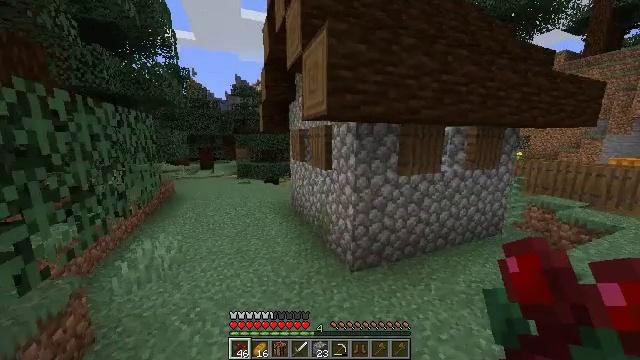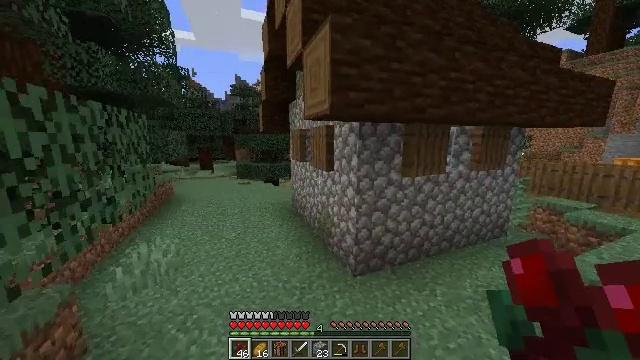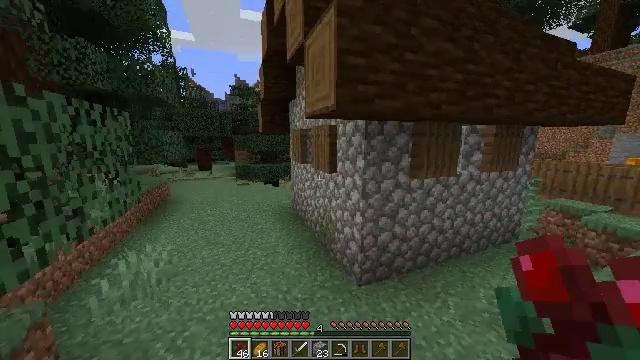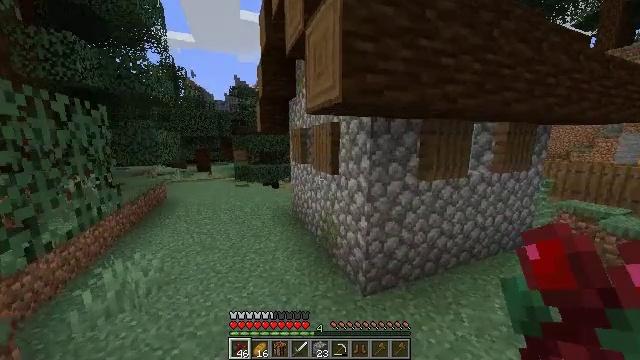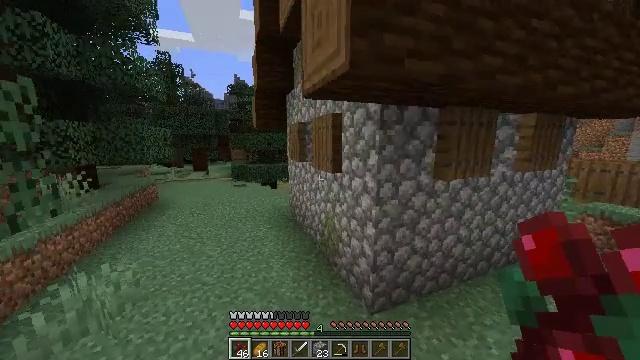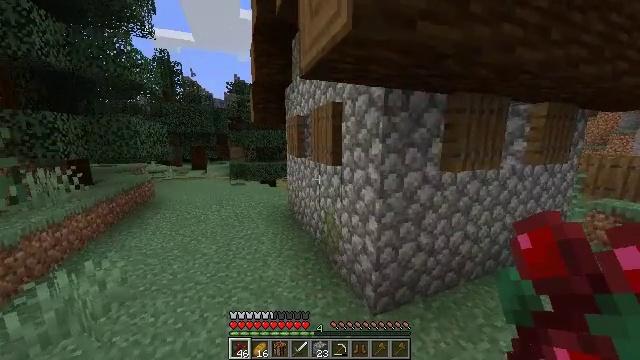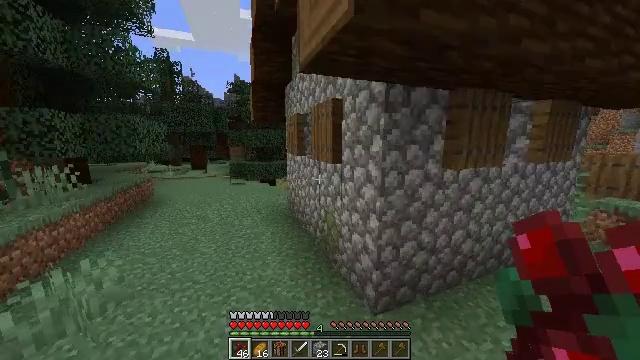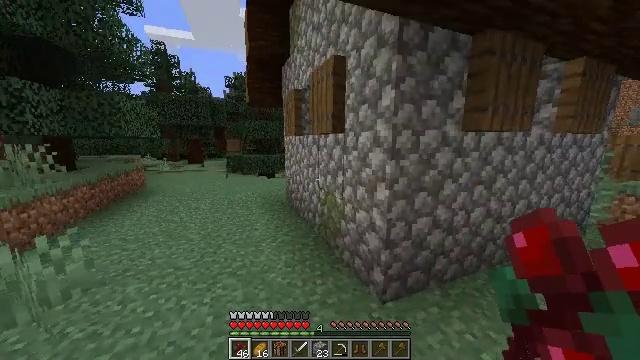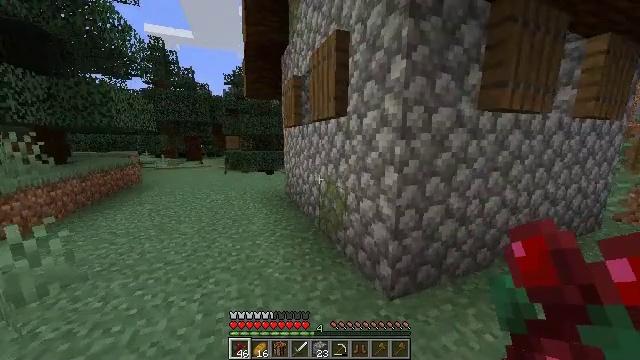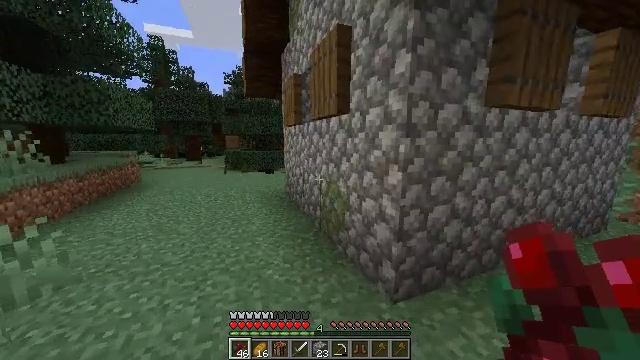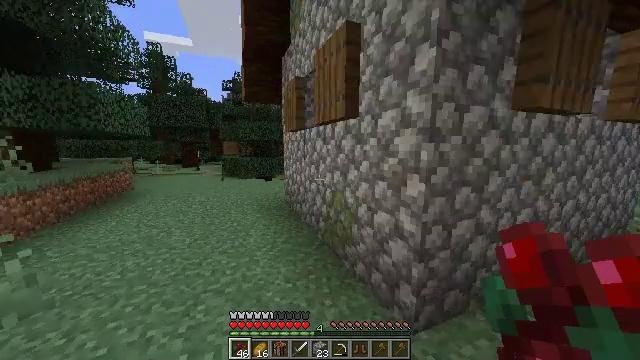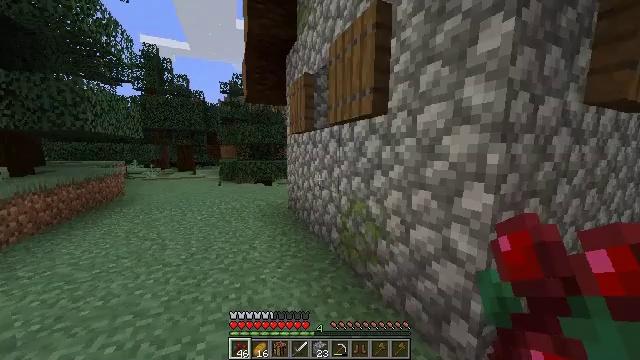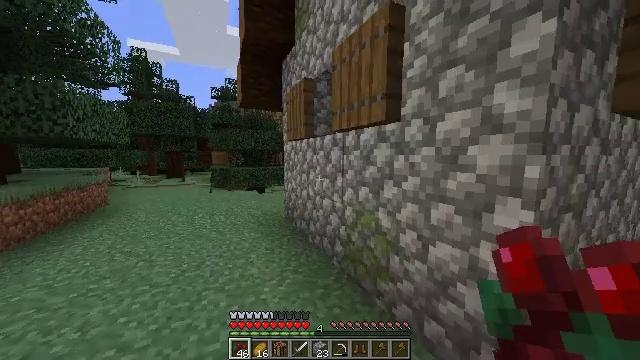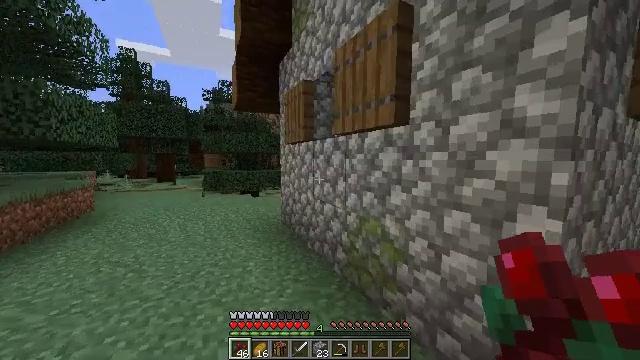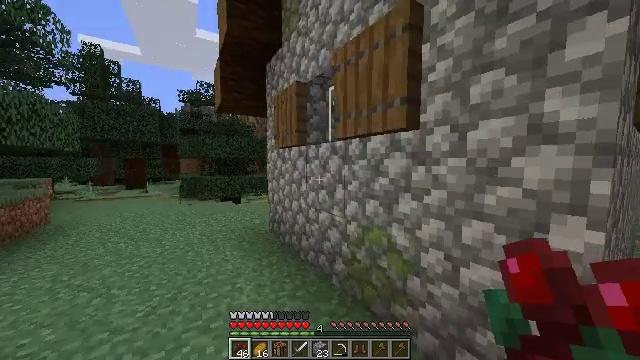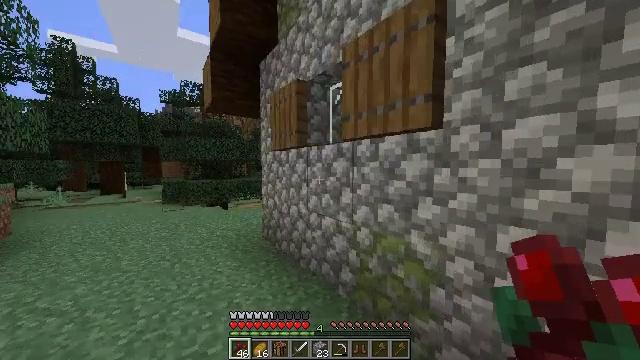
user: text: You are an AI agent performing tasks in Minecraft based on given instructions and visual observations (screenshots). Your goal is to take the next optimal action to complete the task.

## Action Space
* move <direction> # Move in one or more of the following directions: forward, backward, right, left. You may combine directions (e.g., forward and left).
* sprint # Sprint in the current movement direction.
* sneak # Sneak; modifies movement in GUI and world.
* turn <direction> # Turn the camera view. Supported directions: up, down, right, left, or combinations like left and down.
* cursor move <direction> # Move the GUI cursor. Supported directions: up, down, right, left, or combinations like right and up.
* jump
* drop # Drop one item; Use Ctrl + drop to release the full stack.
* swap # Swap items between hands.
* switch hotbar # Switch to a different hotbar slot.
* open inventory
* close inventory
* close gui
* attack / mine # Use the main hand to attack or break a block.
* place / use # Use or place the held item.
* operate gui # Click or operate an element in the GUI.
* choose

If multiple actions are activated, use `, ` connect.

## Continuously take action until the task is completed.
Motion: motion action
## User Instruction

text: Dismantle the blue bed.
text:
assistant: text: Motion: move forward, sprint
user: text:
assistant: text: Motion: move forward, sprint
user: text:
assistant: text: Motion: move forward, sprint
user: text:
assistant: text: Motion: move forward, sprint
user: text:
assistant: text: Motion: move forward, sprint
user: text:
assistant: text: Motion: move forward, sprint
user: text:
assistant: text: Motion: move forward, sprint
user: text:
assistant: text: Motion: move forward and move left, sprint
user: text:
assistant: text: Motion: move forward and move left, sprint
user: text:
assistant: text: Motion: move forward and move left, sprint, turn up
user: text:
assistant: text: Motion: move forward and move left, sprint, turn up
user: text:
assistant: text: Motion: move forward and move left, sprint, turn right and up
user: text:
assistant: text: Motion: move forward and move left, sprint, turn right
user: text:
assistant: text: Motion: move forward and move left, sprint, turn right and up
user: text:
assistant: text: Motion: move forward and move left, sprint, turn right
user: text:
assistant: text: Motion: move forward and move left, sprint, turn right
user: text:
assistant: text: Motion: move forward and move left, sprint, turn right
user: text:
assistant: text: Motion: move forward and move left, sprint, turn right
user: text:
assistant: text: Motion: move forward and move left, sprint
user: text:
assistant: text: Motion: move forward and move left, sprint
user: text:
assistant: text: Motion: move forward and move left, sprint
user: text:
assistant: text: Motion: move forward and move left, sprint
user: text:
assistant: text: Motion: move forward and move left, sprint
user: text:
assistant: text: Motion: move forward and move left, sprint
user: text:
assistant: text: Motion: move forward and move left, sprint
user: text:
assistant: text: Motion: move forward and move left, sprint, turn right
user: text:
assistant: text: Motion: move forward and move left, sprint, turn right
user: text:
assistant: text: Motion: move forward and move left, sprint, turn right
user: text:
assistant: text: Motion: move forward and move left, sprint, turn right
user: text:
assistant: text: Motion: move forward and move left, sprint, turn right